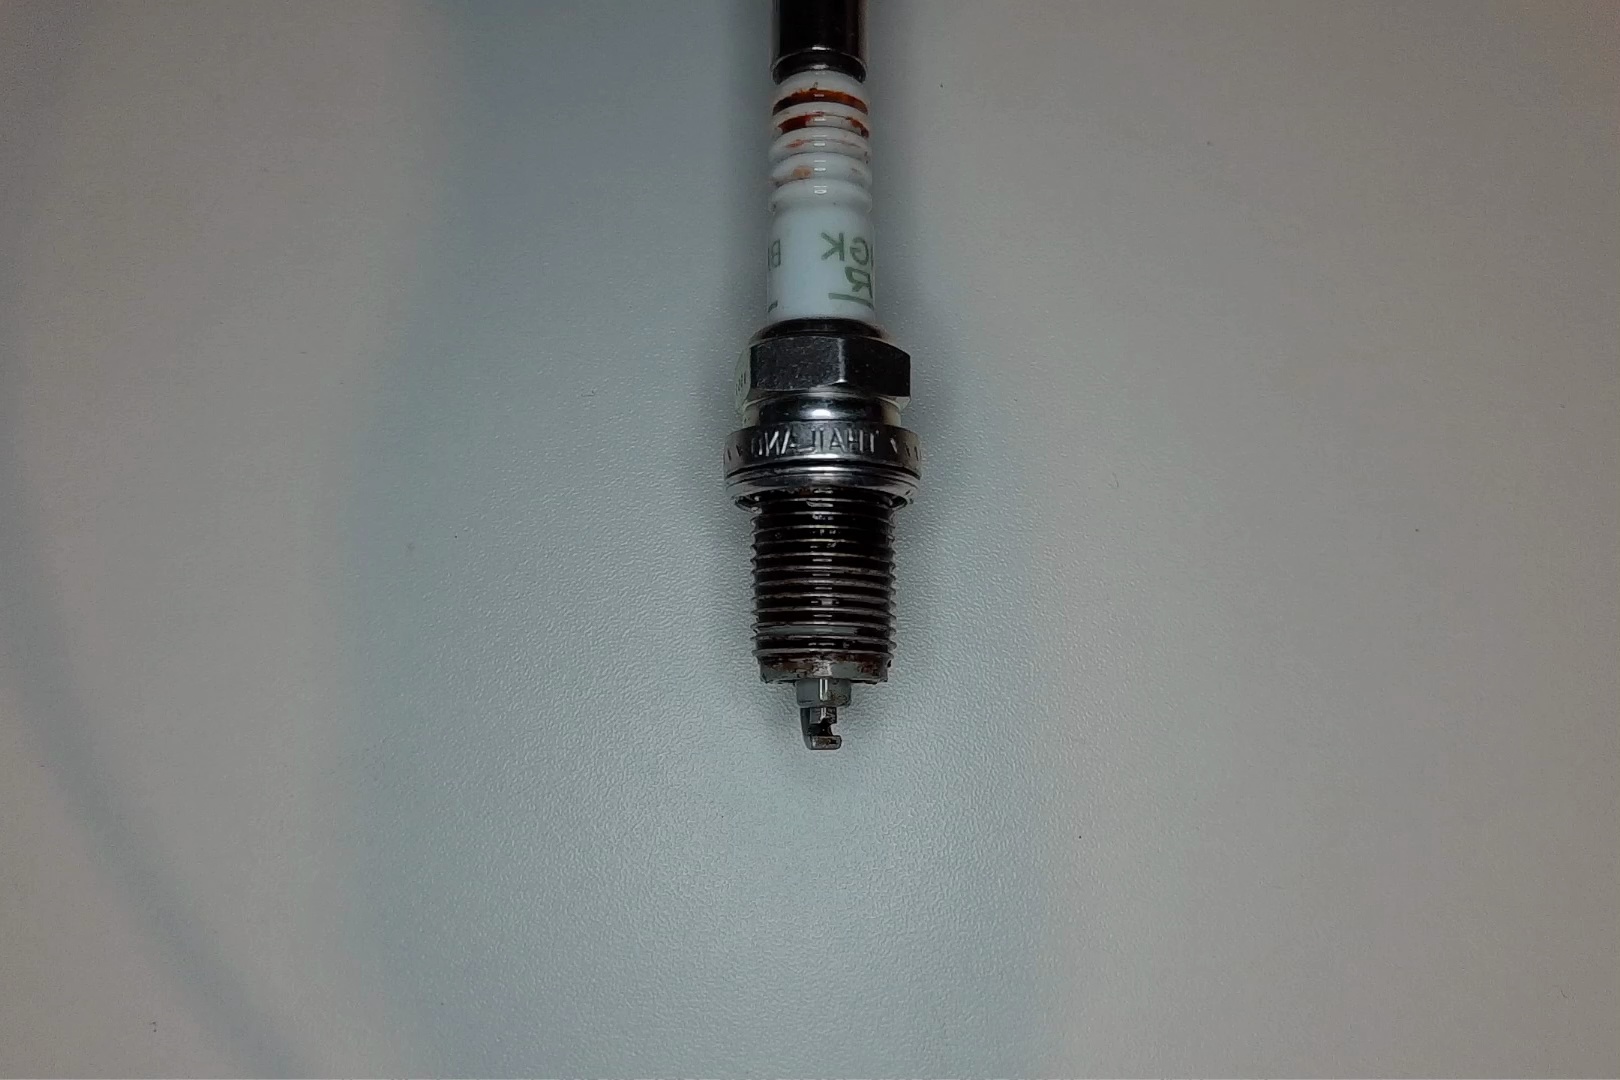
Label: anomaly